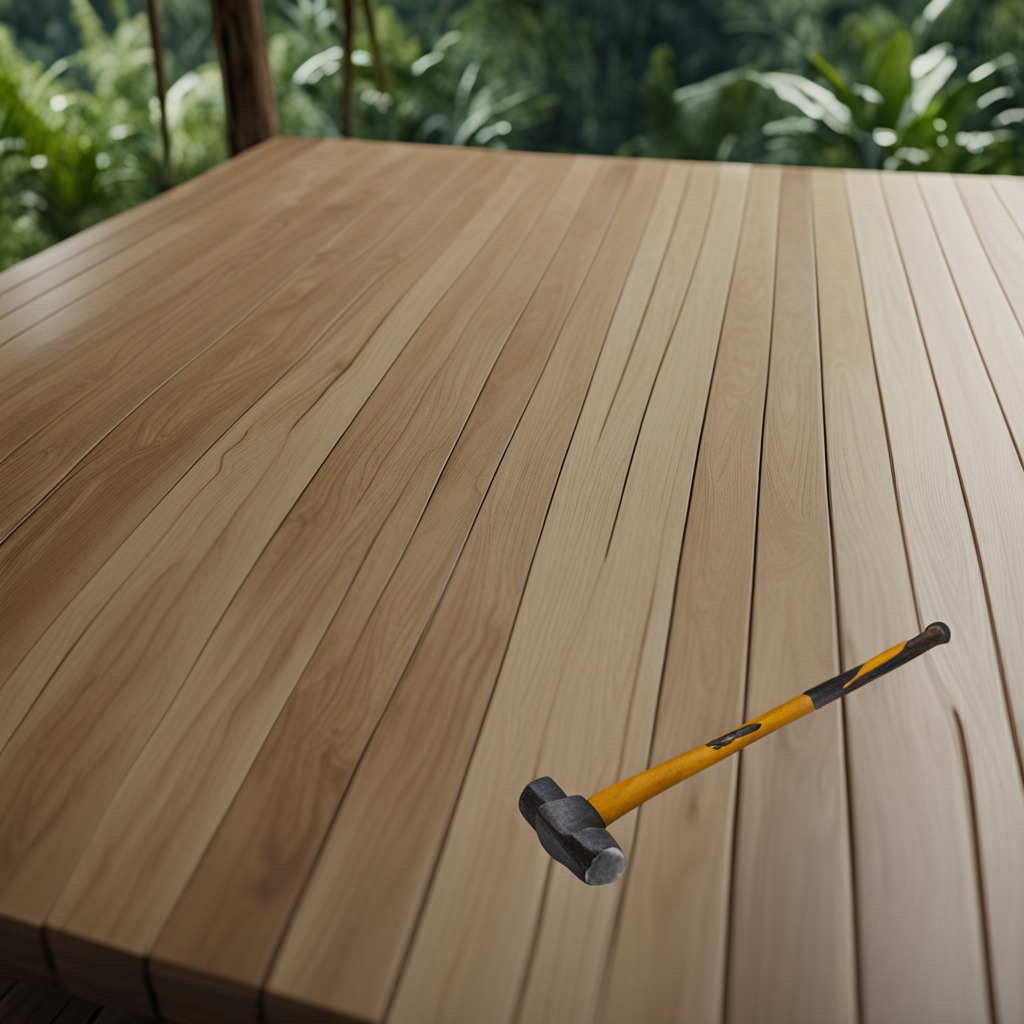
A hammer is lying on the wooden table inside a jungle field workshop tent humid ambient light worn but